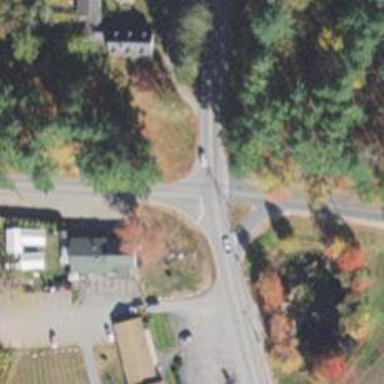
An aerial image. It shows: Road with stop sign.